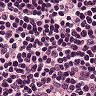
Metastatic tissue present: no